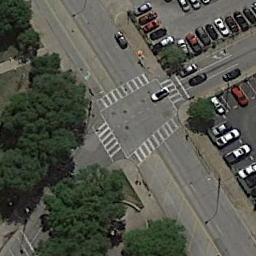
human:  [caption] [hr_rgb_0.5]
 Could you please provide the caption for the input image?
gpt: There is a green belt next to the intersection .

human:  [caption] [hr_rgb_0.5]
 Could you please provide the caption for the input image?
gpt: There are many cars in the open space near the intersection .

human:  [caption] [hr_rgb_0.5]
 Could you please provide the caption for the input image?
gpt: An intersection with some crosswalks is between some green areas and parking lots .

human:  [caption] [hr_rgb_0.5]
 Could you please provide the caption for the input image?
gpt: There are several vehicles driving on the road at the intersection, There are many trees around the intersection, And many cars are parked in the open space beside the intersection .

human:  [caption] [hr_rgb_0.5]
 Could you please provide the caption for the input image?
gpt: There are some green trees and two parking lots with many cars beside the intersection .